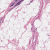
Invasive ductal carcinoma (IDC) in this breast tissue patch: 0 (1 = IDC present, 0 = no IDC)